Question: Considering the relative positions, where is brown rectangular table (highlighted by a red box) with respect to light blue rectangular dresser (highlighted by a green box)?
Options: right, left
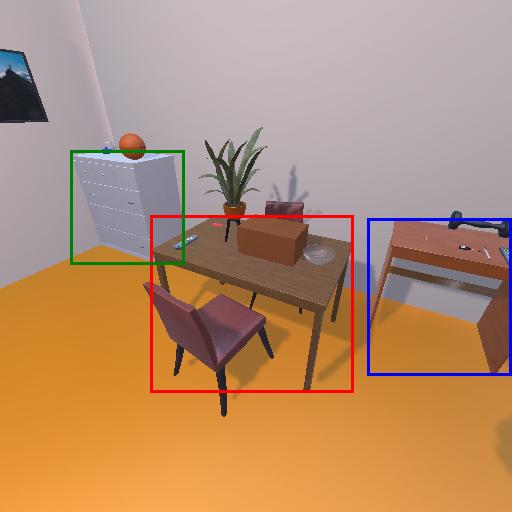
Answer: right